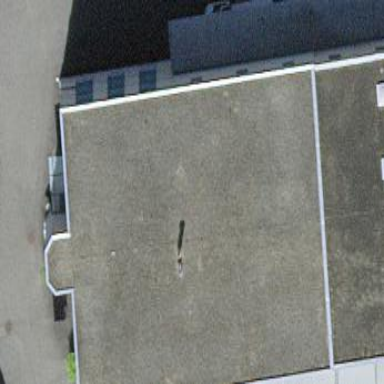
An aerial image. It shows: Building.